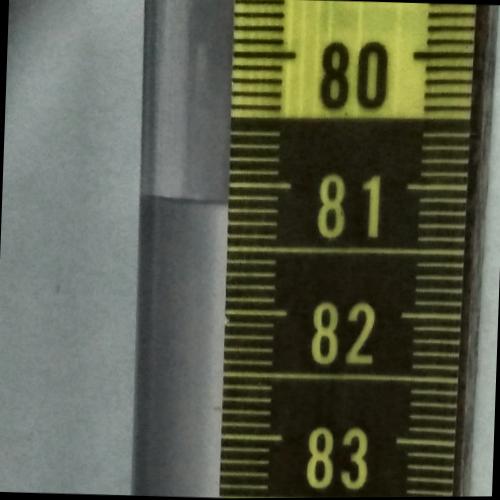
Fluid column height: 81.2 cm